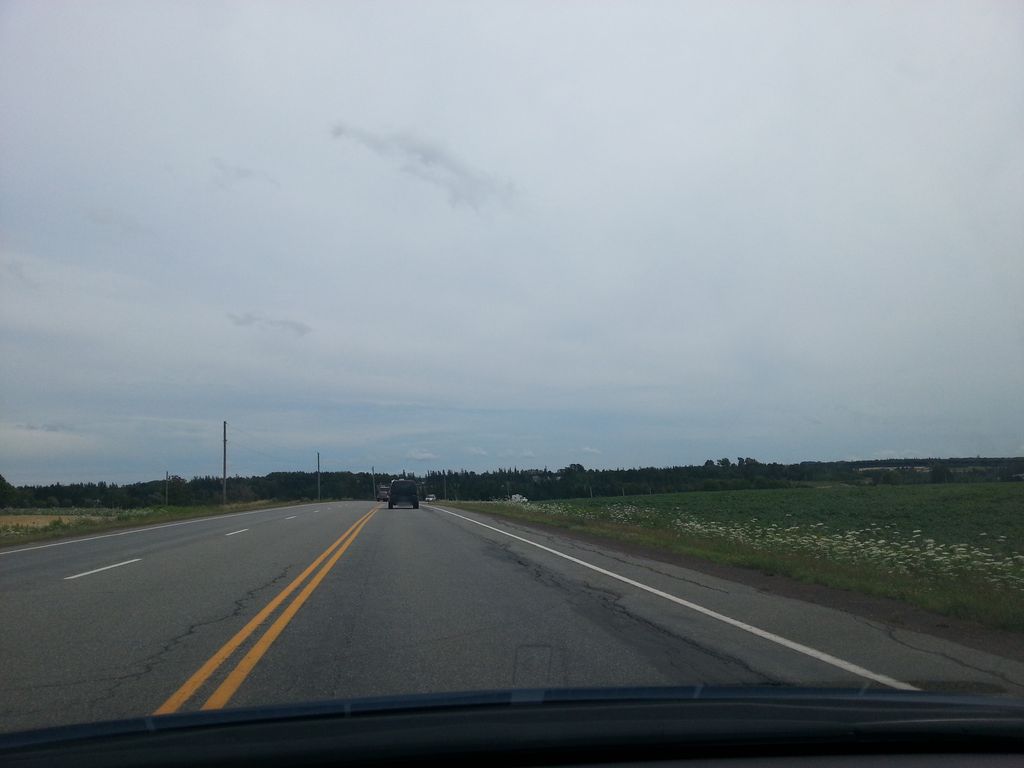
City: charlottetown